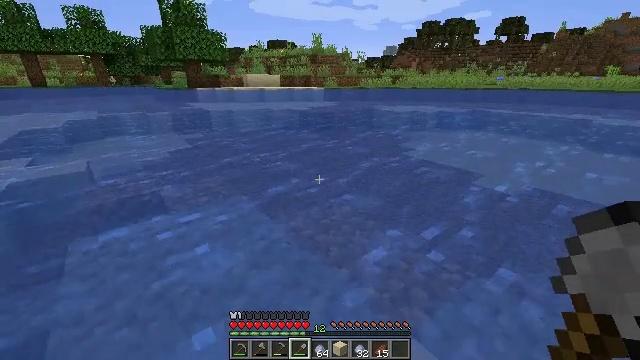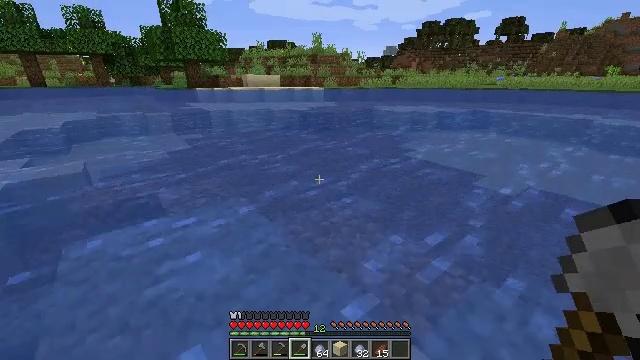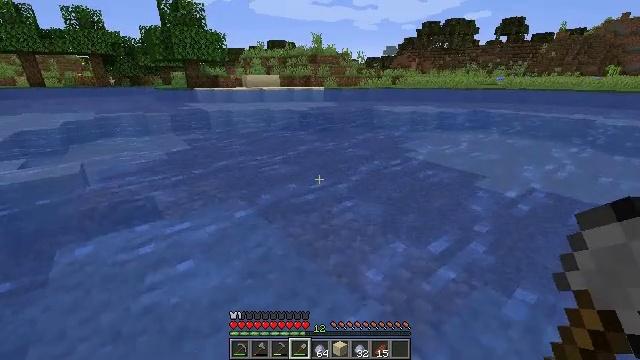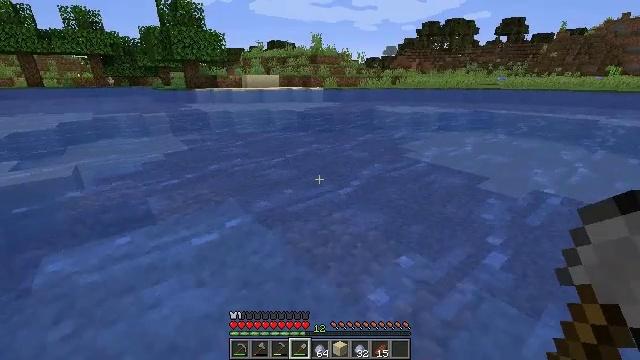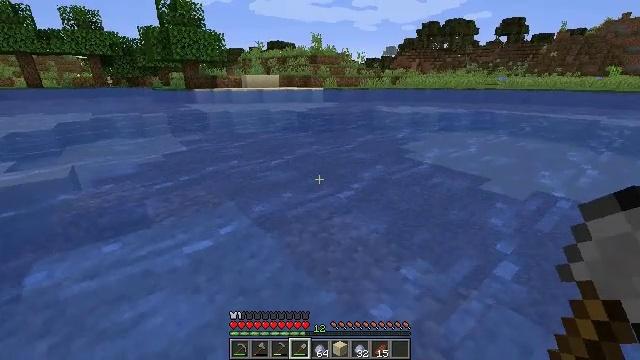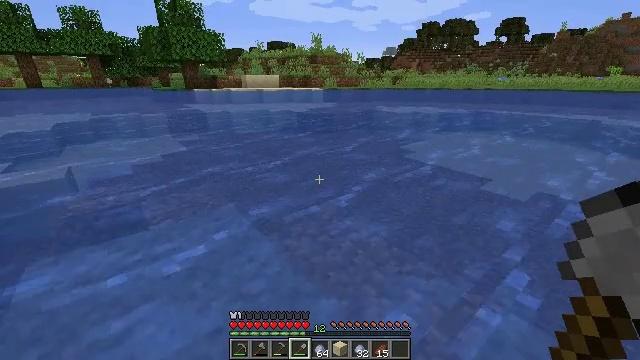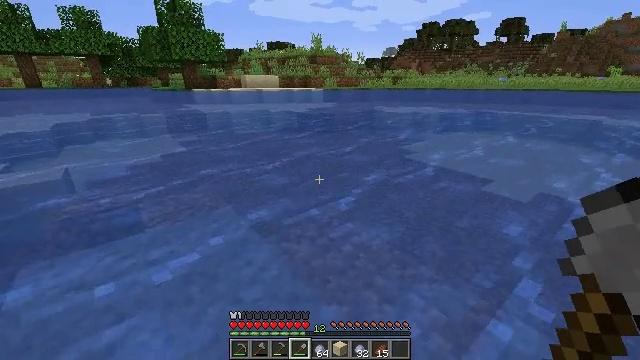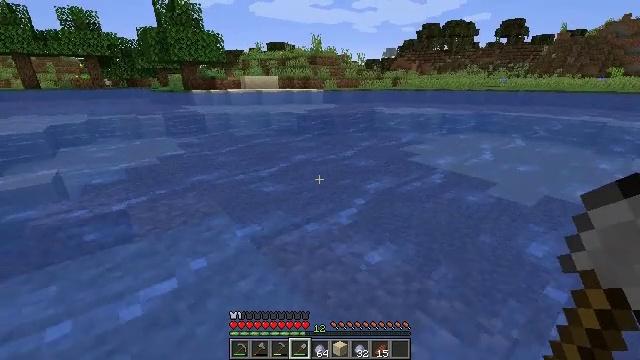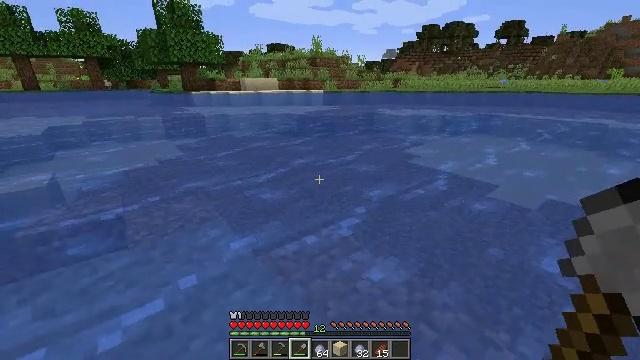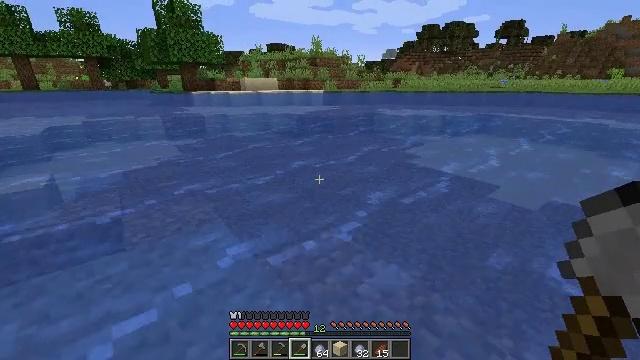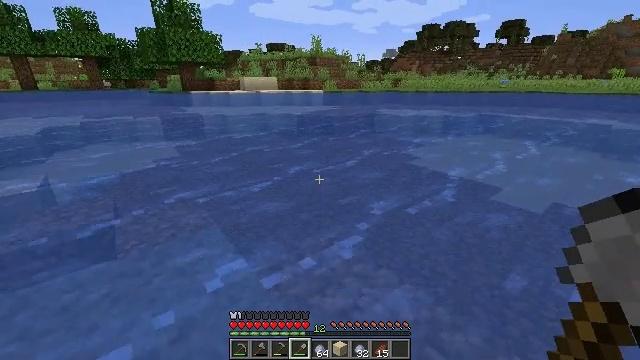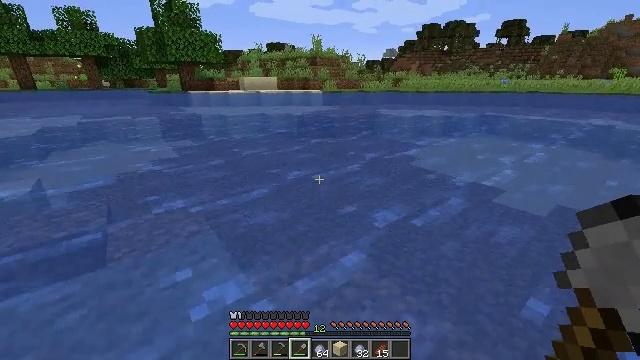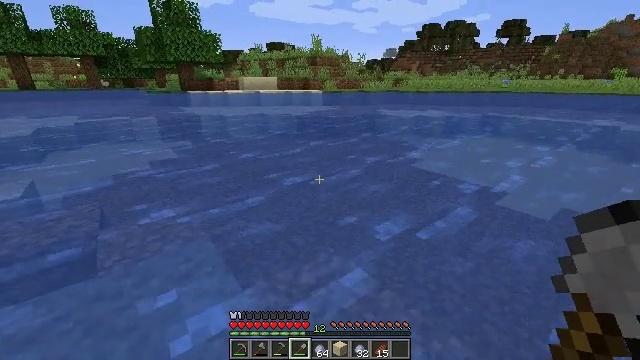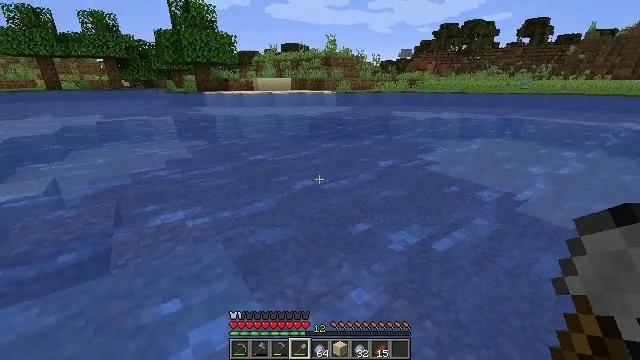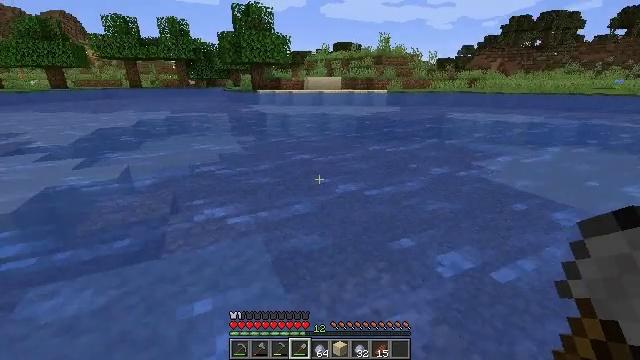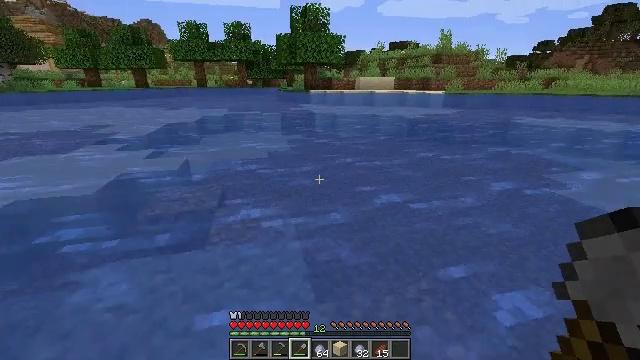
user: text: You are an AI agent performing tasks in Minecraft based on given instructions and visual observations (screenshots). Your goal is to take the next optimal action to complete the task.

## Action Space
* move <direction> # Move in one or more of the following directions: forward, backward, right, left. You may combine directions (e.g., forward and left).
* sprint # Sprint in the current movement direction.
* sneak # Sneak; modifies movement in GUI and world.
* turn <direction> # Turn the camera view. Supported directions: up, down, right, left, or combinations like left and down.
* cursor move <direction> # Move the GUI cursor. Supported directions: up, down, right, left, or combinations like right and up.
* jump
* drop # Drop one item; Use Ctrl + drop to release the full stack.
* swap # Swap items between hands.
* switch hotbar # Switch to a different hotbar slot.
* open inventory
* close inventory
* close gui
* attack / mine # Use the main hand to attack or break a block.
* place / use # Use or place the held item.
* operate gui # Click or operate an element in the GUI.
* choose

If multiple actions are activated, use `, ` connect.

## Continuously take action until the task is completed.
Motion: motion action
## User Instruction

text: Mine the clay from the riverbed.
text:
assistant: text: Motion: move forward, sprint
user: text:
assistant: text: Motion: move forward, sprint
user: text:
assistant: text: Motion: move forward, sprint
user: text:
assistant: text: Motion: move forward
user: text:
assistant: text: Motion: move forward
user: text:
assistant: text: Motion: move forward
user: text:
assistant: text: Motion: move forward
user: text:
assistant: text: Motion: move forward
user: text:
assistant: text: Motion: move forward
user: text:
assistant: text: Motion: move forward
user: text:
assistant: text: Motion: move forward
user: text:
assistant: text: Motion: move forward
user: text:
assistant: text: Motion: move forward, turn left
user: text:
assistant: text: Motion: move forward, turn left
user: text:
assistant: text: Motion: move forward and move right, turn left
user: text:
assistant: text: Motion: move forward and move right, turn left
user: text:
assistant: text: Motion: move forward and move right
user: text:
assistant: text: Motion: move forward and move right
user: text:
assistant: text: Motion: move forward and move right
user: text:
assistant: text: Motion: move forward and move right, turn left
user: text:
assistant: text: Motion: move forward and move right
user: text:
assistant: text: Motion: move forward and move right
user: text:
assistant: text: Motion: move forward and move right, turn left
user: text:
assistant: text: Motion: move forward and move right, turn left and down
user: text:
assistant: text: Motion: move forward and move right, turn left and down
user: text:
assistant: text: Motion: move forward and move right, turn left
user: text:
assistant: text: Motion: move forward and move right, turn left
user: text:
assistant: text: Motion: move forward and move right, turn left
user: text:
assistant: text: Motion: move forward and move right
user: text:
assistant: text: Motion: move forward